Question: Have scenario where need to retain values based on condition.
1. Assign "Change date" on "AA start Date" then check for "Change in Duration".
2. If "change in Duration" < 60 then 1st Change date will be assigned till next Change in duration > 60
3. then retain new change date in "AA start date". Sample is given below.
4. "AA_START_DATE" is final column which I am looking for.

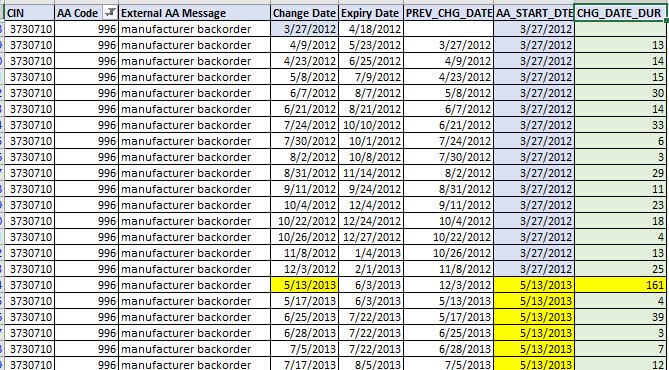
Answer: I have achieved this as follows: Any alternate way is appreciable
'''
(select CIN,AA_CODE,EXT_AA_MESSAGE,CHG_DATE,EXP_DATE,PREV_CHG_DATE,CHG_DATE_DUR,AA_START_DTE,
sum(case when AA_START_DTE is null then 0 else 1 end) over (partition by CIN,AA_CODE order by CHG_DATE) as value_partition from (select CIN,AA_CODE,EXT_AA_MESSAGE,CHG_DATE,EXP_DATE,
case when CIN_AA_CODE_FIRST = 1 then NULL else PREV_CHG_DATE end as PREV_CHG_DATE,
case when CIN_AA_CODE_FIRST <> 1 then date_diff(CHG_DATE,PREV_CHG_DATE,DAY) end as CHG_DATE_DUR,
case when CIN_AA_CODE_FIRST = 1 or (case when CIN_AA_CODE_FIRST <> 1 then date_diff(CHG_DATE,PREV_CHG_DATE,DAY) end ) > 60 then CHG_DATE
end as AA_START_DTE,
from
( select CIN,AA_CODE,EXT_AA_MESSAGE,CHG_DATE,EXP_DATE, LAG(CHG_DATE) OVER (PARTITION BY CIN,AA_CODE ORDER BY CHG_DATE ASC) as PREV_CHG_DATE,
rank() OVER (PARTITION BY CIN,AA_CODE ORDER BY CHG_DATE ASC) AS CIN_AA_CODE_FIRST from TABLE )))'
'''